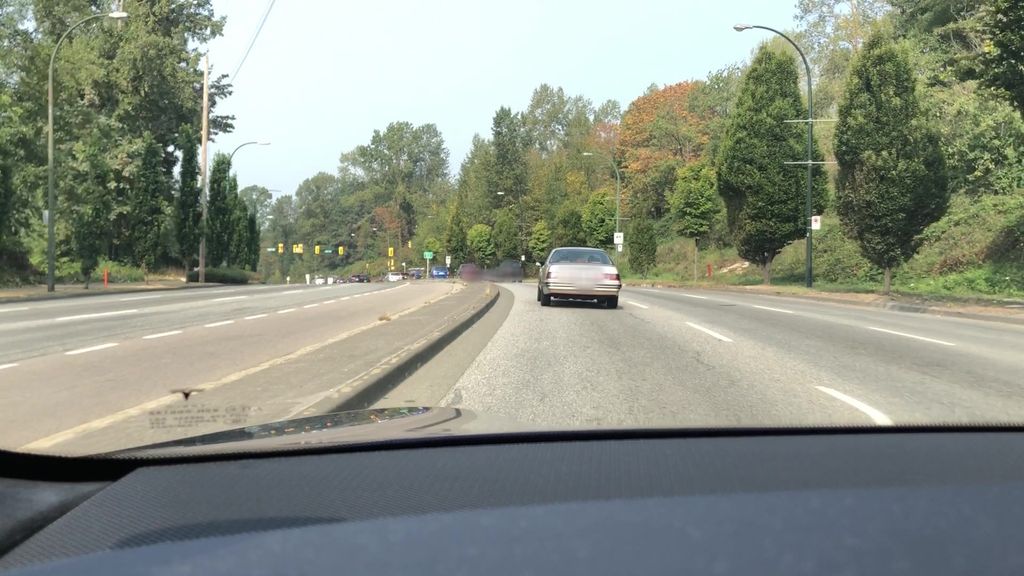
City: vancouver